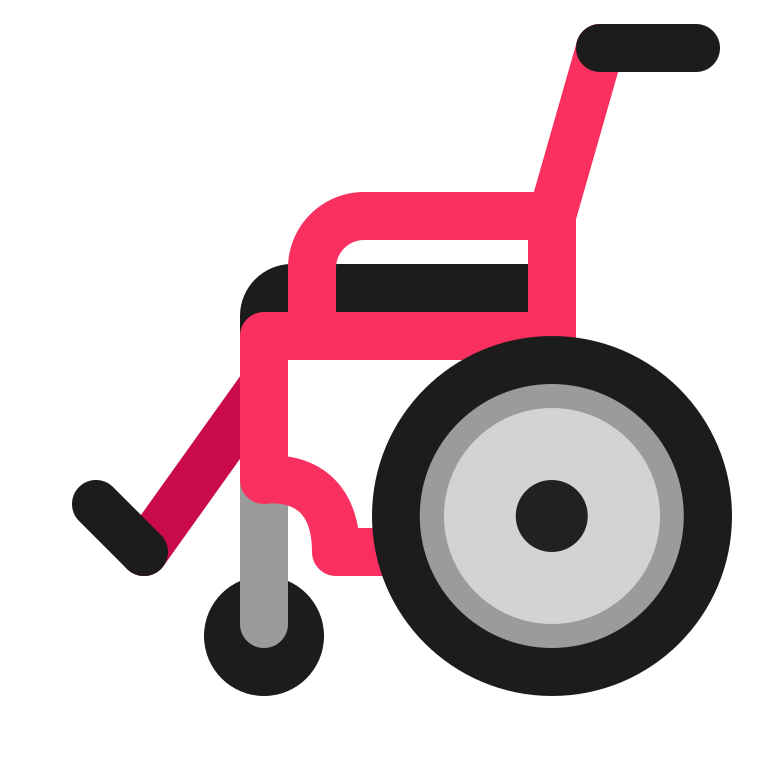
manual wheelchair flat